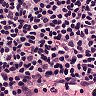
Metastatic tissue present: no